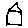
Label: house